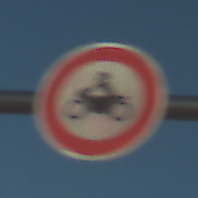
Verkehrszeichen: VerbotKraftraeder
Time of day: SunriseSunset
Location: Outdoor (Beach)
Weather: Clear
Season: NotSpecified
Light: Natural